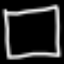
Label: square